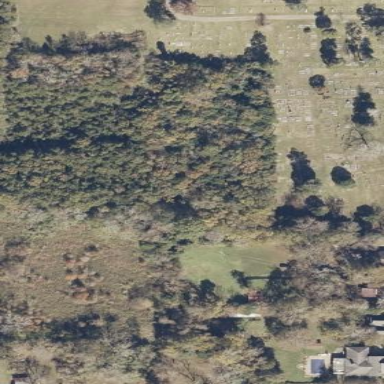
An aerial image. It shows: Cemetery.